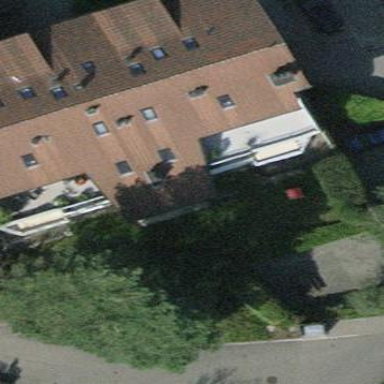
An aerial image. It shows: Image showing building with apartments.